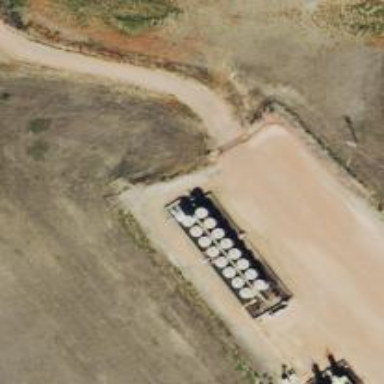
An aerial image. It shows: Storage tank that is man-made.